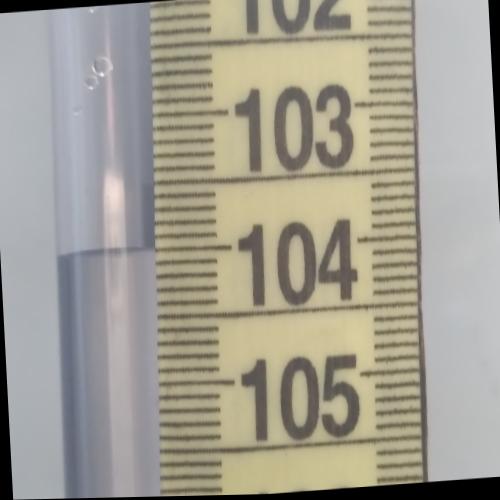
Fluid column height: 104.0 cm